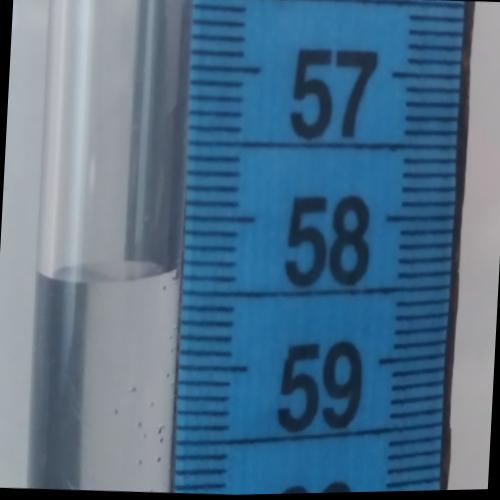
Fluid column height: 58.4 cm